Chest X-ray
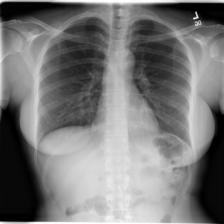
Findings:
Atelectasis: negative
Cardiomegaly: negative
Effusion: negative
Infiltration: negative
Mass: negative
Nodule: negative
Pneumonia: negative
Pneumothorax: negative
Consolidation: negative
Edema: negative
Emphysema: negative
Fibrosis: negative
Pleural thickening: negative
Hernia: negative